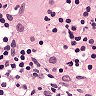
Metastatic tissue present: no